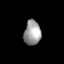
Tissue: lung
Cell type: Fibroblasts
Senescence score: 0.5604
Nuclear area (px): 411
Mean DAPI intensity: 154.689